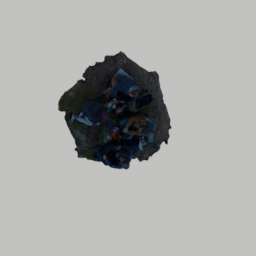
Label: people